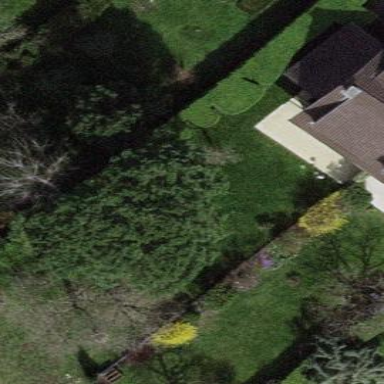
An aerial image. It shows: Garden surrounded by fence.